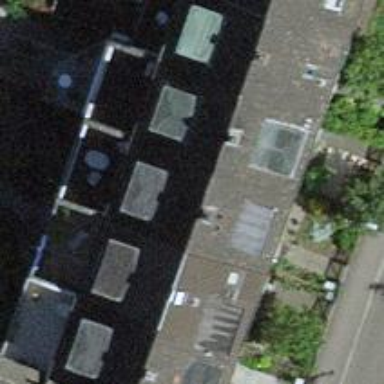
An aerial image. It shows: Terrace building.